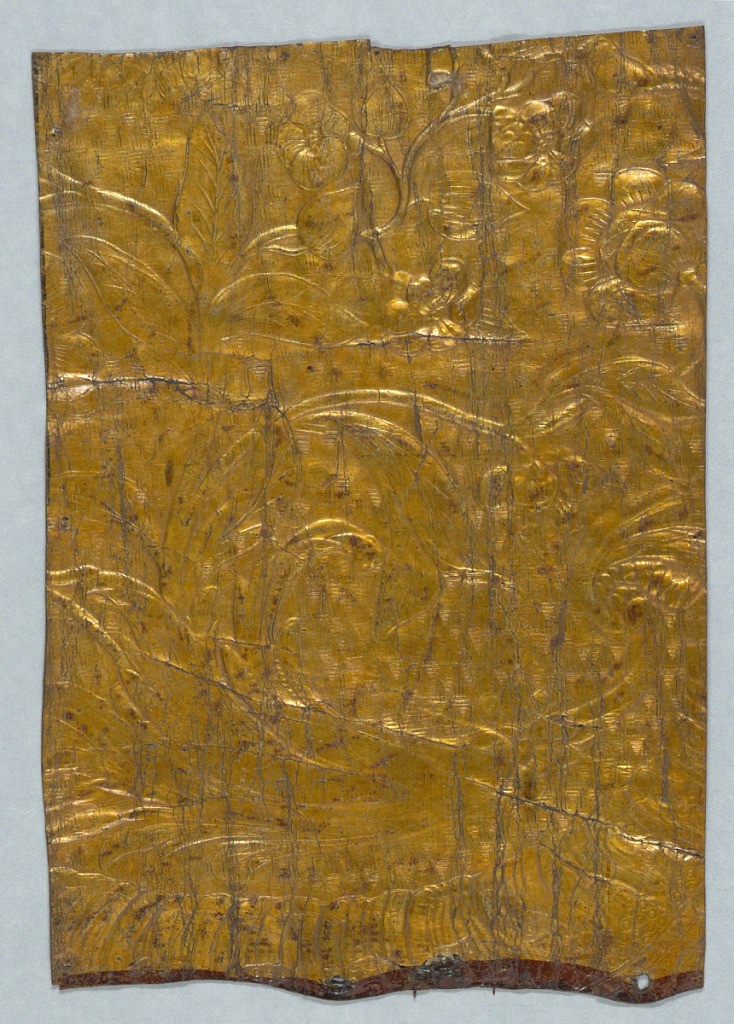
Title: Sidewall
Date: ca. 1725
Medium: Leather, embossed, gilded
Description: Totally gilded surface, with design including scrolling foliage and flowers.